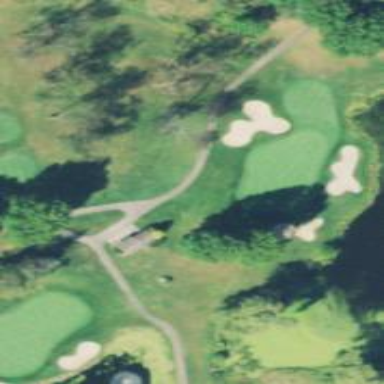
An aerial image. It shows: Path used for both walking and golf.